Question: Do you know a site or link which get together all the whois server of the domain. As these:
'''
'com'=>'whois.internic.net',
'net'=>'whois.internic.net',
'org'=>'whois.pir.org',
'''
I am sorry, I don't need whois tool. I want to find resources and lists
like these on wikipedia: <URL>

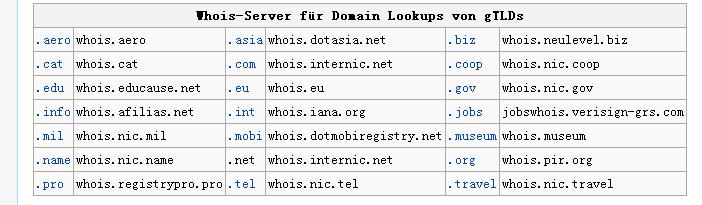
Answer: I'm the author and maintainer of the <URL>.
You might want to have a look at the <URL>. It contains the list of all existing TLDs as long as their corresponding WHOIS servers.